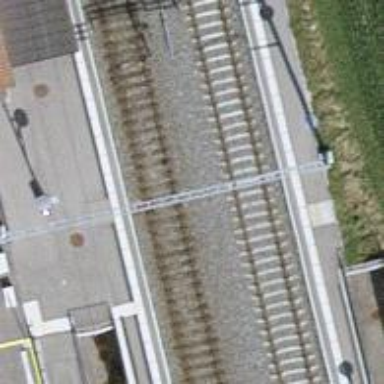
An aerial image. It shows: Public transport stop position along the railway.